Interaction volume radius: 10 \u00c5
Interaction volume height: 10 \u00c5
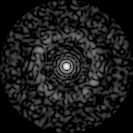
Disorder parameter: 0.854